Question: I am newish to Hibernate and I don't know if I am taking the right approach on this, I have tried googling this problem but it I only succeeded in getting < basic, entity> and xml based mapping.
Here is my table setup:

I am trying to have a map collection in the parent entity(table1) which has an entity key and a basic string value 'Map<Table2, String> table2Propertymapping' where the 'String' value is the value of the enum property field from the connecting table 'table2_has_table1', and the key is the respective table2 entity that owns the 'table2_idtable2' foreighn key in the connecting table.
I have tried this annotation in 'table1' entity
'''
@ElementCollection
@MapKeyJoinColumn(name = "table2_idtable2")
@Column(name = "property")
@CollectionTable(name = "table2_has_table1", joinColumns = @JoinColumn(name = "table1_idtable1", nullable = false, updatable = false))
Map<Table2, String> table2Propertymapping;
'''
This succeeds in populating the map during fetching.
In my real database, the foreign keys in the connecting table have the same names as the parent primary keys, so for example 'table2_idtable2' is called 'idtable2' I don't know what effect this may have on the mapping.
So what is the correct way of getting entities using the connecting table and mapping them with that property in the connecting table? Thanks
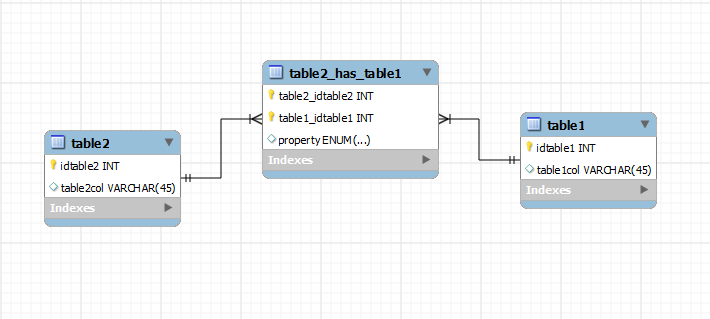
Answer: Found a solution, the problem was in the declaration of the relationships between the tables in my original database, which allowed null values in the joining table. The above mapping works after ensuring all foreign keys are same as the diagram above (which was generated by mysql workbench)